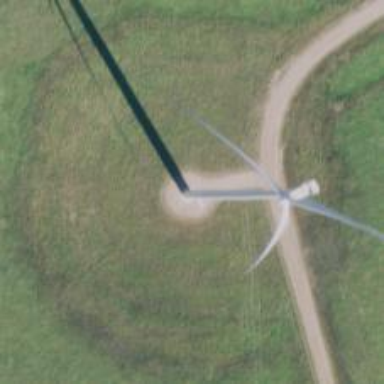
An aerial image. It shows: Wind generator with horizontal axis. The generator is wind turbine.